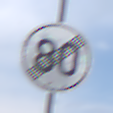
Verkehrszeichen: EndeGeschwindigkeit80
Umgebung: Outdoor, RoadRail
Tageszeit: Midday
Wetter: PartlyCloudy
Licht: Natural
Jahreszeit: NotSpecified
Kontrast: LowContrast